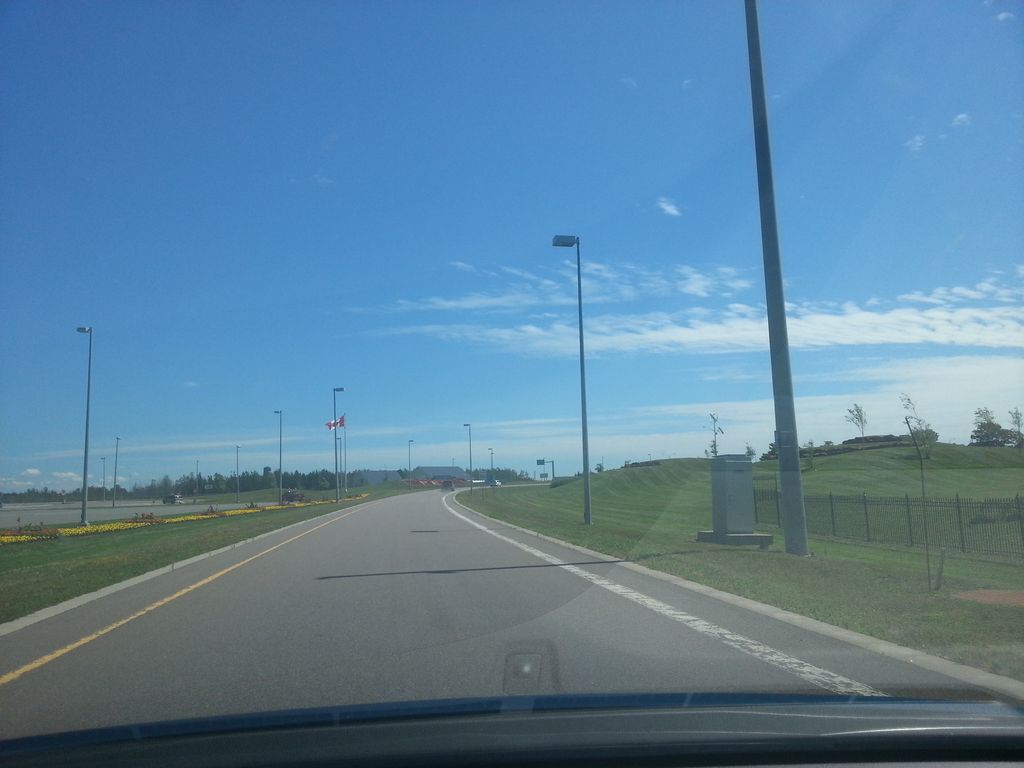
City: charlottetown